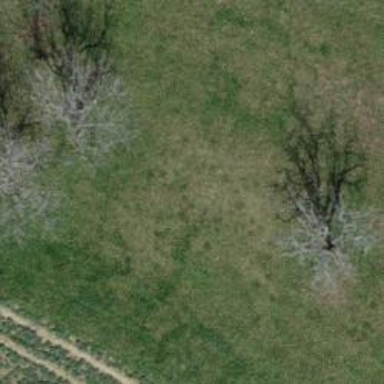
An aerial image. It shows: Mixed leaf-type deciduous tree.